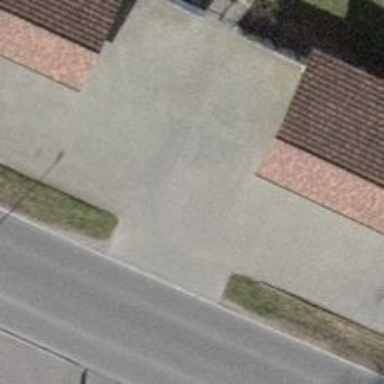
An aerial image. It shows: Service road with surface made of paving stones.